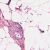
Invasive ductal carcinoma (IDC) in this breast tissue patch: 0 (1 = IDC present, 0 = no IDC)